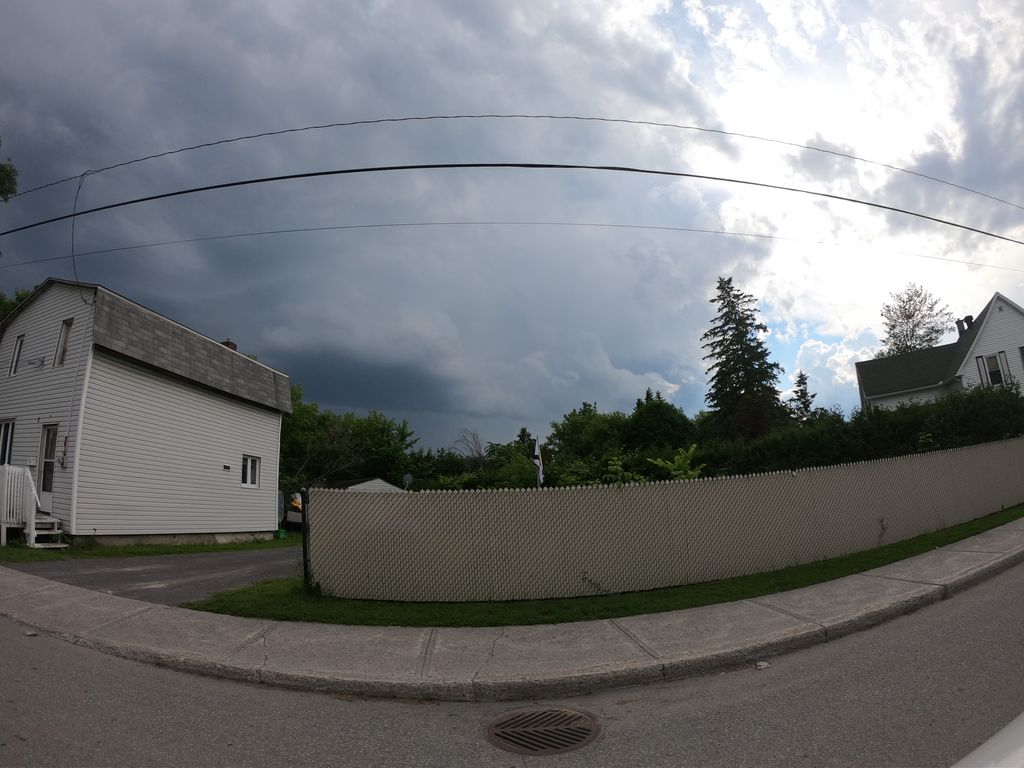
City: ottawa-gatineau